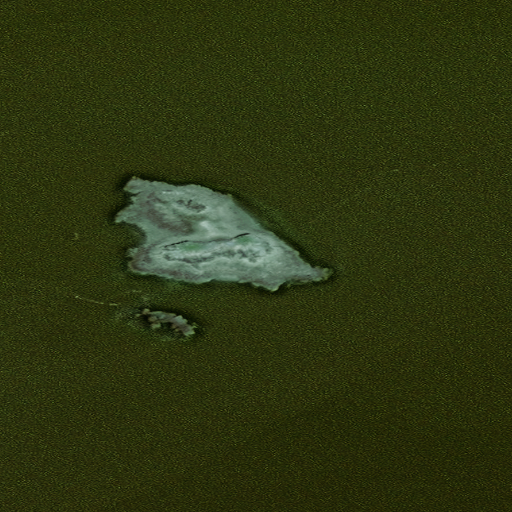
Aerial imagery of bar in Alaska named Flock Rock containing only unknown